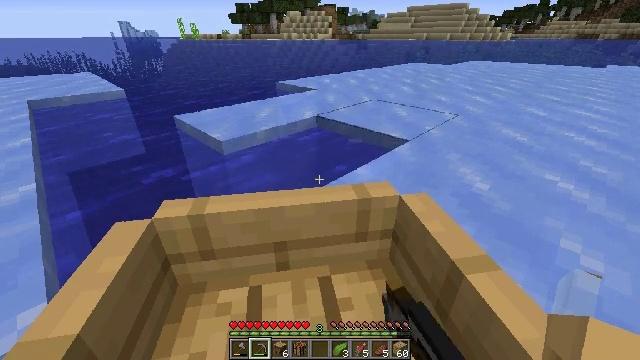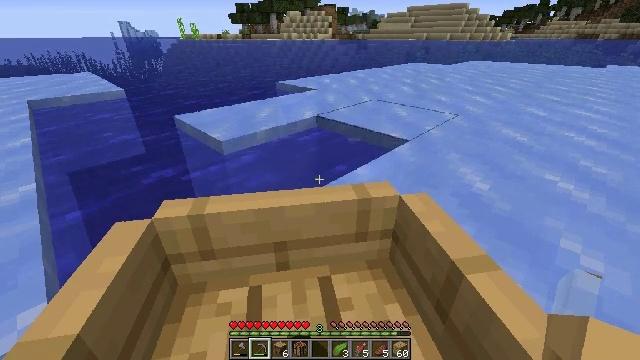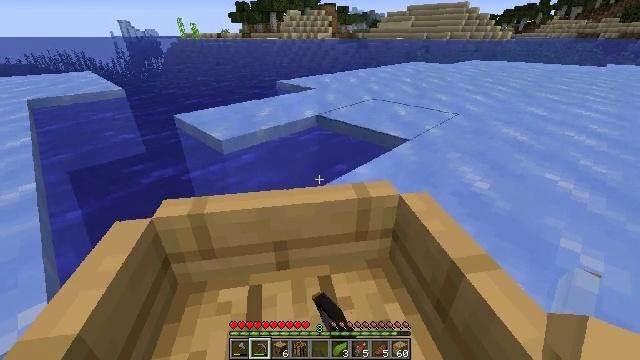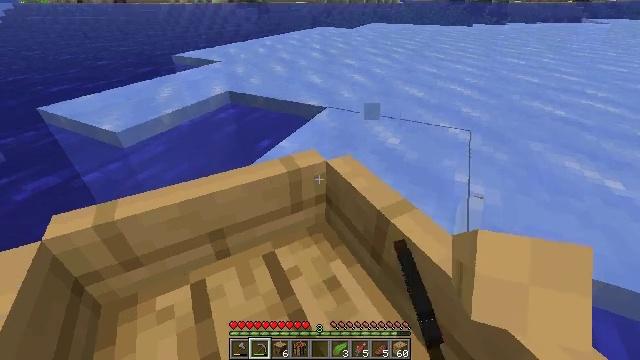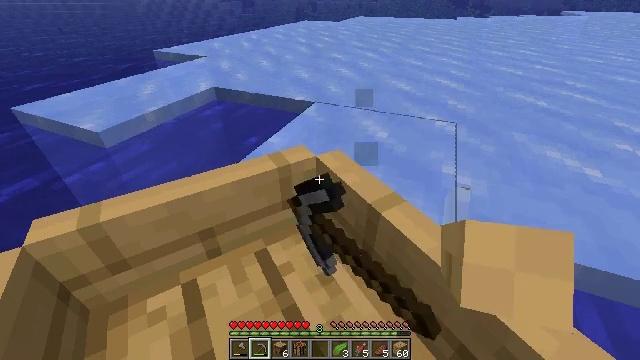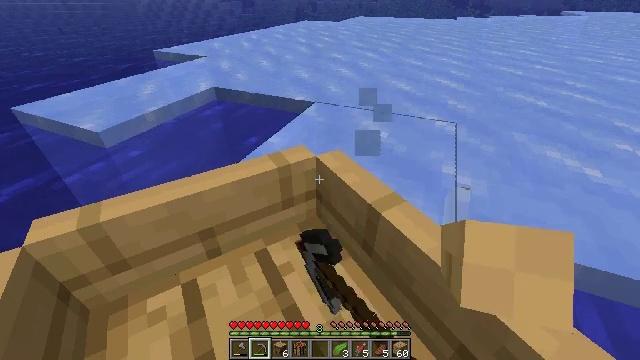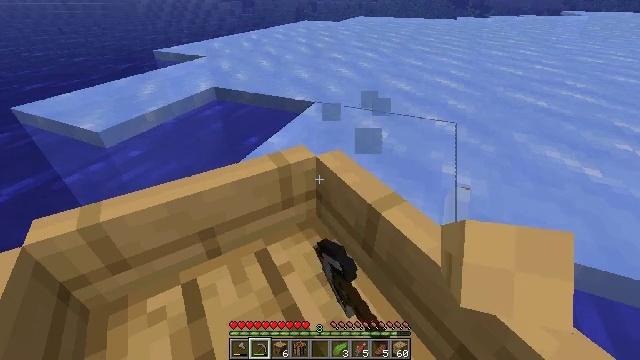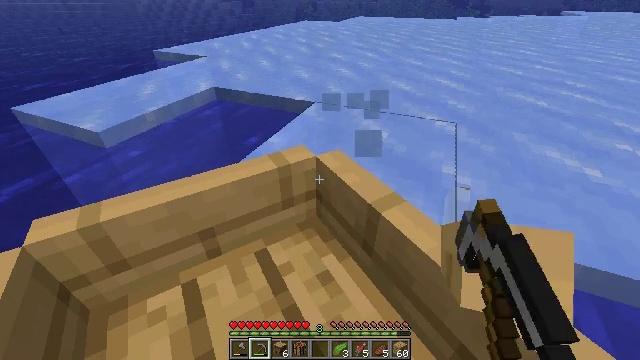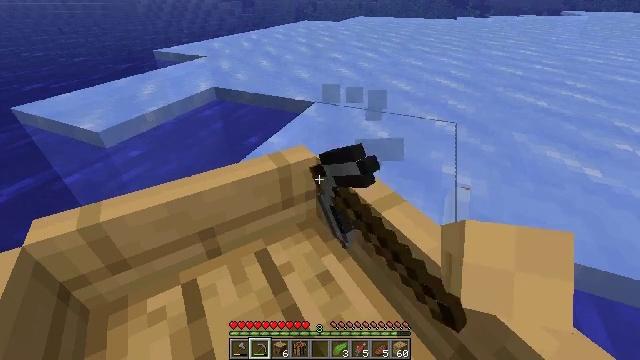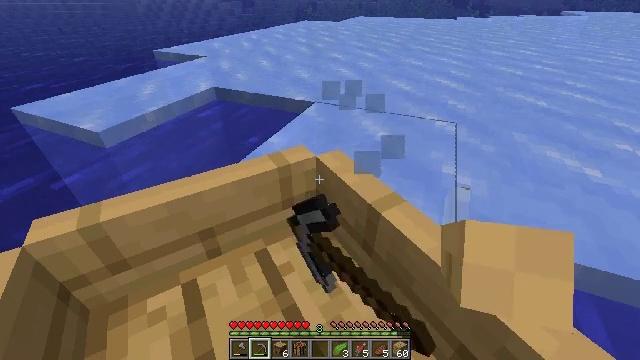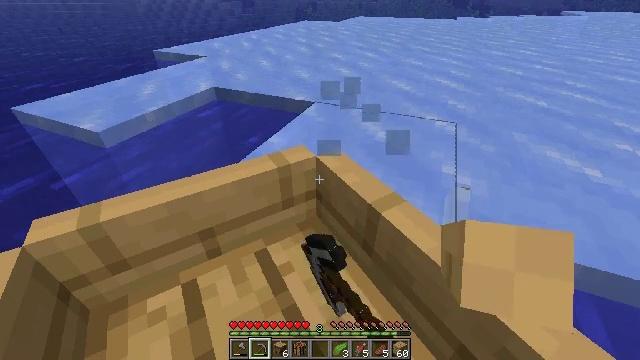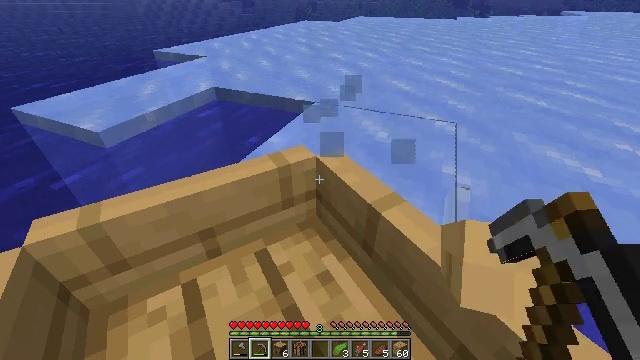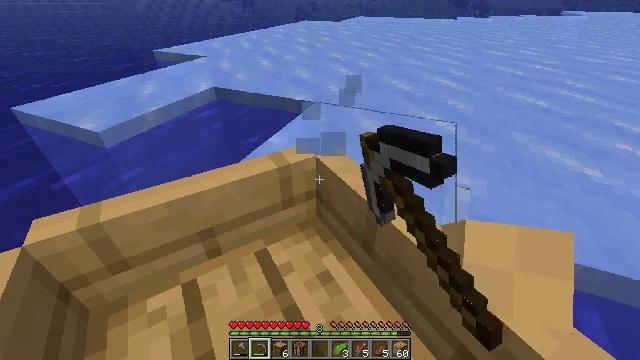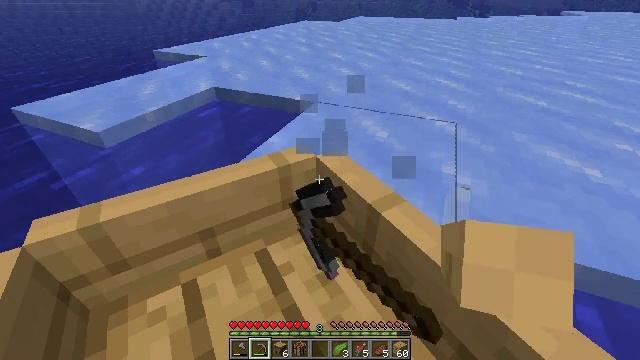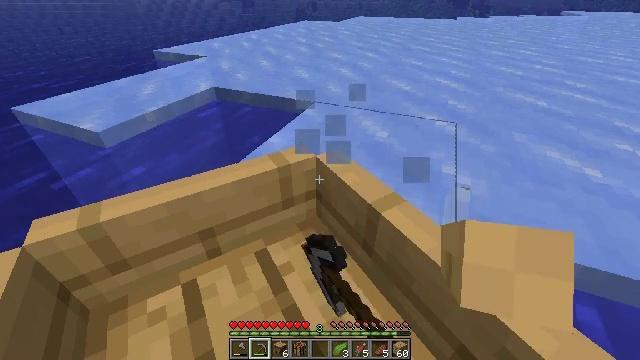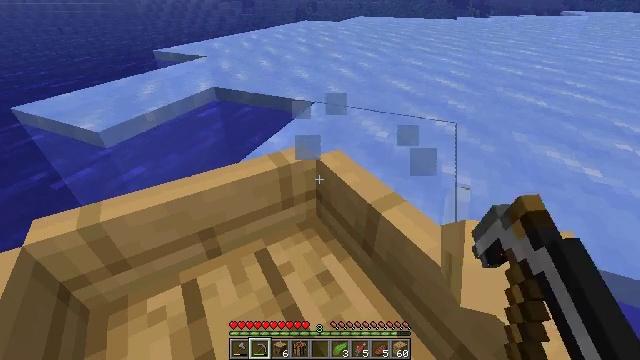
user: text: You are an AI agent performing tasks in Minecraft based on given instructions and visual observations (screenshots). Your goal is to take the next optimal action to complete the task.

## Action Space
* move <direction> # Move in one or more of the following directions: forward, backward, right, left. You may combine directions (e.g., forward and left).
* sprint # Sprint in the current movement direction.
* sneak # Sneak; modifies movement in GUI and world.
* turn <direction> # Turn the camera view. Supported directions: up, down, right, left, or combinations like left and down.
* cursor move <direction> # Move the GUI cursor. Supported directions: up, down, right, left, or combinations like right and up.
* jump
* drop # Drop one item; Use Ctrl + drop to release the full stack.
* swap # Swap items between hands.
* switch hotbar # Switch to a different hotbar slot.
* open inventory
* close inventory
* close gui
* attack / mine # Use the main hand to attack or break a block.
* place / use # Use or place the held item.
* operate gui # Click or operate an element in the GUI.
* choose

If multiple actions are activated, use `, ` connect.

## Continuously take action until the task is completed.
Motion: motion action
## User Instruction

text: Attack the ice to clear a path.
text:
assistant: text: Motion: attack / mine
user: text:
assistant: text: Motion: attack / mine
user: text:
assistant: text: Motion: turn right and down, attack / mine
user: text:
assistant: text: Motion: turn right and down, attack / mine
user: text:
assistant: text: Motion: attack / mine
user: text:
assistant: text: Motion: attack / mine
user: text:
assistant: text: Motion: attack / mine
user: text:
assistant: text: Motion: attack / mine
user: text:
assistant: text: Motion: attack / mine
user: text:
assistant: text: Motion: attack / mine
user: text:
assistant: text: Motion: attack / mine
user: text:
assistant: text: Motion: attack / mine
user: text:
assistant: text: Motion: attack / mine
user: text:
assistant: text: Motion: attack / mine
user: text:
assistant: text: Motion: attack / mine
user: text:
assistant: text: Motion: attack / mine
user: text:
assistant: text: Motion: attack / mine
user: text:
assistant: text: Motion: attack / mine
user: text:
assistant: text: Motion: attack / mine
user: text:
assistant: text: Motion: attack / mine
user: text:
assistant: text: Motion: attack / mine
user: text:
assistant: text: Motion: attack / mine
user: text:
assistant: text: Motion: attack / mine
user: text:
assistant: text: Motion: attack / mine
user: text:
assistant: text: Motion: attack / mine
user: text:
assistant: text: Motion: attack / mine
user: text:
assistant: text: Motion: attack / mine
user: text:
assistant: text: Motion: turn left, attack / mine
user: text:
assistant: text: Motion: turn left and up, attack / mine
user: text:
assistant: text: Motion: turn left, attack / mine